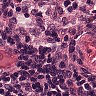
Metastatic tissue present: no